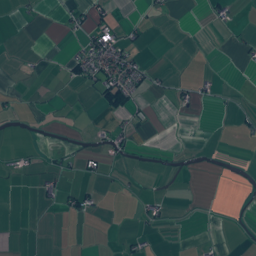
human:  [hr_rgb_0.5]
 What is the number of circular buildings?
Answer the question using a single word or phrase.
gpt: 1

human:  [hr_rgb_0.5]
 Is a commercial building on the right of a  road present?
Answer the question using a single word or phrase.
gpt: yes

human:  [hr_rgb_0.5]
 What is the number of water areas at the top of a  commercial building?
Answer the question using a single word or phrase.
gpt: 10

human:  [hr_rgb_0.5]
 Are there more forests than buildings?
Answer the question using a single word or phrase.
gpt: no

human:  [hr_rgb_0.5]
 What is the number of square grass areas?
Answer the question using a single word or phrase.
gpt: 0

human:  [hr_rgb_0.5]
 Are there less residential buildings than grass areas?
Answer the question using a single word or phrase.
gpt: no

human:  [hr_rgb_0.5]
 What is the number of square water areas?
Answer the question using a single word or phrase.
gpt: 1

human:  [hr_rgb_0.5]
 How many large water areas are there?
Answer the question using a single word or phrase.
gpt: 5

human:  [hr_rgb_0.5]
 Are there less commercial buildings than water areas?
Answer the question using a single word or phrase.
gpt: yes

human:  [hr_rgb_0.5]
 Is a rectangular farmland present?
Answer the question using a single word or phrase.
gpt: yes

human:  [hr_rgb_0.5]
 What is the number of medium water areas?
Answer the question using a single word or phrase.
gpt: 6

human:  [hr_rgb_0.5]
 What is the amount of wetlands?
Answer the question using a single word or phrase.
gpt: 2

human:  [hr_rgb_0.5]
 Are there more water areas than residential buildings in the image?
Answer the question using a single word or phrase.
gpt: no

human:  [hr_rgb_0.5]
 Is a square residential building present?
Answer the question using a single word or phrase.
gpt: yes

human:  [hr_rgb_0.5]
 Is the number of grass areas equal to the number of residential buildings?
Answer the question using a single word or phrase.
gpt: no

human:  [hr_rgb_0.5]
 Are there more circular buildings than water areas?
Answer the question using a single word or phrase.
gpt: no

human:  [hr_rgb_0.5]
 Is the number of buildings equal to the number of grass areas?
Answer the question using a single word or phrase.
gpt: no

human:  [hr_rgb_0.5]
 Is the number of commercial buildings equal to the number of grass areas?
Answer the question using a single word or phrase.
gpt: no

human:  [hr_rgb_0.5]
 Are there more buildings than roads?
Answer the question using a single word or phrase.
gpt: yes

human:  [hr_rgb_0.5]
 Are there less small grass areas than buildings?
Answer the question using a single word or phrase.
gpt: yes

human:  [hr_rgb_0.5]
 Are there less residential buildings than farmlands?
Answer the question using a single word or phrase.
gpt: no

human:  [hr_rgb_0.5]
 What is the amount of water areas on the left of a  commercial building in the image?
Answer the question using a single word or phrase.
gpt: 22

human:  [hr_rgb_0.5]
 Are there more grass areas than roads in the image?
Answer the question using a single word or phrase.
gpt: yes

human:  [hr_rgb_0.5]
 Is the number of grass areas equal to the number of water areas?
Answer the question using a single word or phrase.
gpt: no

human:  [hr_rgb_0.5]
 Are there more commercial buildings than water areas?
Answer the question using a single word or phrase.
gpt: no

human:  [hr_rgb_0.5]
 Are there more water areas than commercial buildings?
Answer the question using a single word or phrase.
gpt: yes

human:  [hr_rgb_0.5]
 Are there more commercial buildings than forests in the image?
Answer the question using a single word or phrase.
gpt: no

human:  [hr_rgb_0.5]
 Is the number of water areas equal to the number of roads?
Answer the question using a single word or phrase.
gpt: no

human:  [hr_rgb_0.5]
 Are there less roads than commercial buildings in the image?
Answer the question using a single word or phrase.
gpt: no

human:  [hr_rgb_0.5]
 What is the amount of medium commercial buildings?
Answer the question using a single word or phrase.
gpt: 2

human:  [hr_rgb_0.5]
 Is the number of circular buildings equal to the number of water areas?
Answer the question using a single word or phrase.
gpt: no

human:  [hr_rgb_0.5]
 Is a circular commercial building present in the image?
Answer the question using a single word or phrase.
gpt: no

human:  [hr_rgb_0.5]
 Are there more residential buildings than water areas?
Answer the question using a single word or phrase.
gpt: yes

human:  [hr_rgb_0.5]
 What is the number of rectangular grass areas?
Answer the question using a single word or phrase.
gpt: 11

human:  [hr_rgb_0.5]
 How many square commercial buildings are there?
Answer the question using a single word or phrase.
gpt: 0

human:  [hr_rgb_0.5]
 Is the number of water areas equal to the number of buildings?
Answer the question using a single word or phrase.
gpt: no